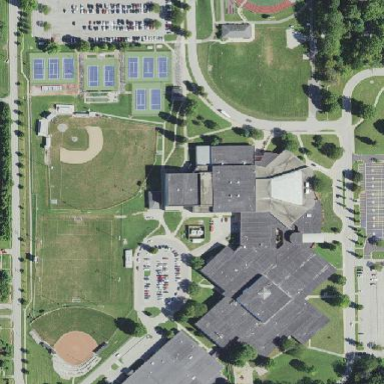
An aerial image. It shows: School.